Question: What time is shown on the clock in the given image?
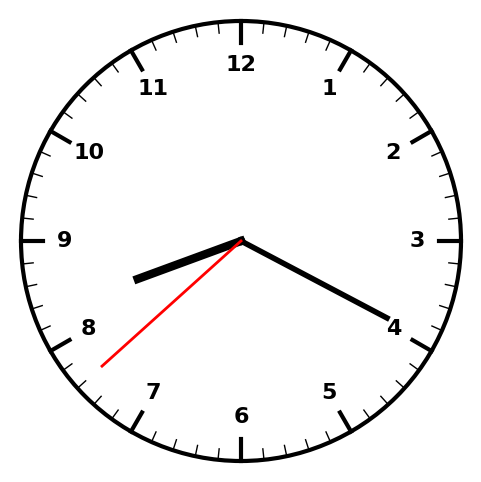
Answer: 08:19:38